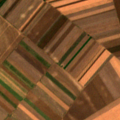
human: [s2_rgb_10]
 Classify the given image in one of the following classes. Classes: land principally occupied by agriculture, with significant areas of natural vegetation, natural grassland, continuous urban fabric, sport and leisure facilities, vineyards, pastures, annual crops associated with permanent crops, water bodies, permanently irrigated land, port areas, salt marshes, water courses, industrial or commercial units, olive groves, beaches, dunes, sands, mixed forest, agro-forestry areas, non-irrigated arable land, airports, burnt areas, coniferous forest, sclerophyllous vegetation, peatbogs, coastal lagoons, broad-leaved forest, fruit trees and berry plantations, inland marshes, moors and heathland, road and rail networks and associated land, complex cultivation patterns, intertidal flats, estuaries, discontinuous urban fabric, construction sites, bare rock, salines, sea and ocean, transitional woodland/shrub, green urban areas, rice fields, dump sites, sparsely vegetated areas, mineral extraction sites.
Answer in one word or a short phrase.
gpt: non-irrigated arable land